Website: crate-barrel
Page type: account-dashboard
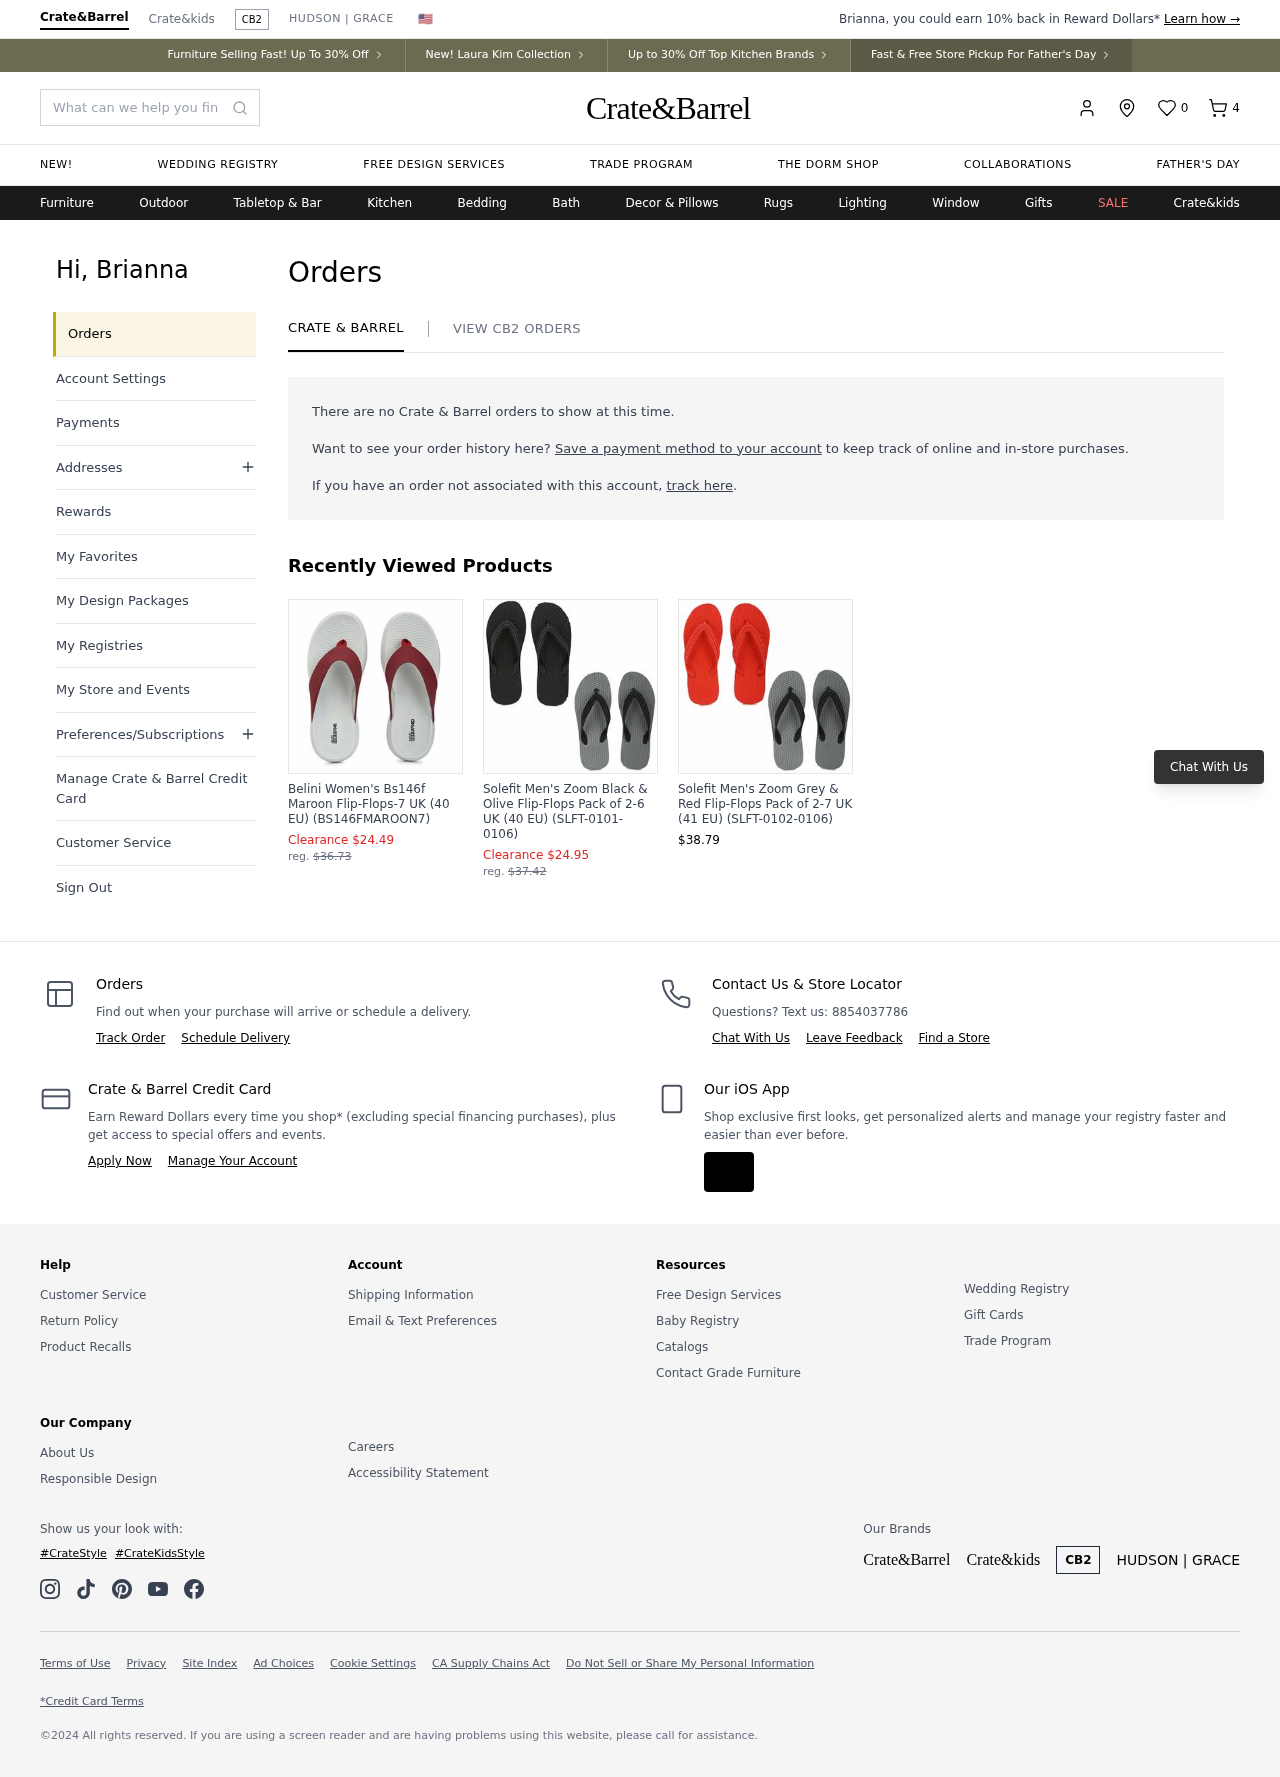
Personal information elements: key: PII_FIRSTNAME
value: Brianna
Product elements: key: PRODUCT1_NAME
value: Belini Women's Bs146f Maroon Flip-Flops-7 UK (40 EU) (BS146FMAROON7)
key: PRODUCT1_PRICE
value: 24.49
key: PRODUCT2_NAME
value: Solefit Men's Zoom Black & Olive Flip-Flops Pack of 2-6 UK (40 EU) (SLFT-0101-0106)
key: PRODUCT2_PRICE
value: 24.95
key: PRODUCT3_NAME
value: Solefit Men's Zoom Grey & Red Flip-Flops Pack of 2-7 UK (41 EU) (SLFT-0102-0106)
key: PRODUCT3_PRICE
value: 38.79
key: PRODUCT1_ORIGINAL_PRICE
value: $36.73
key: PRODUCT2_ORIGINAL_PRICE
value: $37.42
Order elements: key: ORDER_NUM_ITEMS
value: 4
Search elements: key: HEADER_SEARCH
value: What can we help you find?
Other elements: key: FAVORITES_COUNT
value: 0